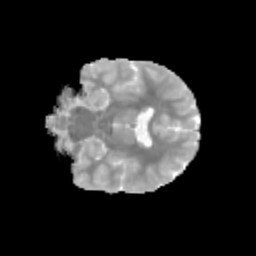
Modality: MD
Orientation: coronal
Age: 9
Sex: male
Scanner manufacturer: siemens
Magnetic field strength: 3 T
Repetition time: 3.8 s
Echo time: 0.07 s